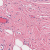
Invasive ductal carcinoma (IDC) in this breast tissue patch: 0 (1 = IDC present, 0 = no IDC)